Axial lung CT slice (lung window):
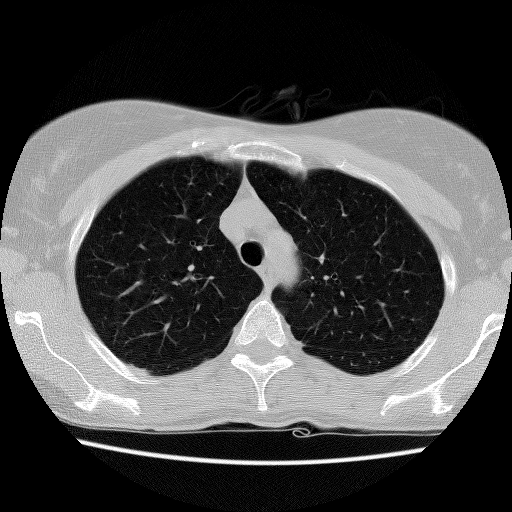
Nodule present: no